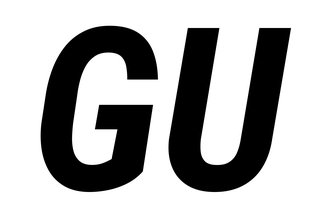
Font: Roboto-Italic_Condensed_Bold_Italic